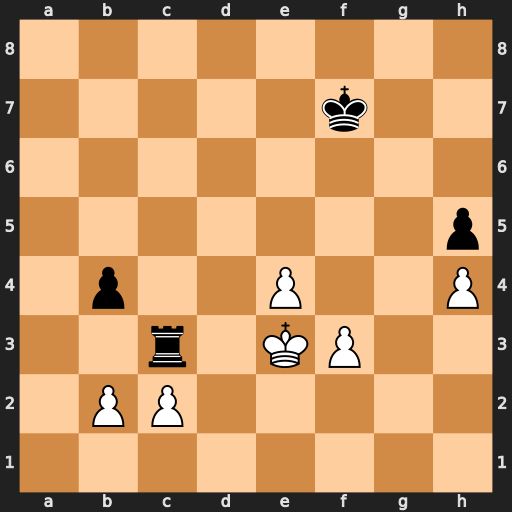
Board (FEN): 8/5k2/8/7p/1p2P2P/2r1KP2/1PP5/8
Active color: w
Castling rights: -
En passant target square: -
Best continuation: bxc3 b3 cxb3